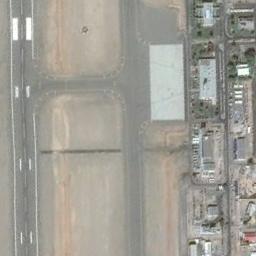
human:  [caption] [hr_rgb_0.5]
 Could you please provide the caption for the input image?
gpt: There is an airport with two runways .

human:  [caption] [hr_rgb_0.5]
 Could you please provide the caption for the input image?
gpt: There are many buildings along the runway and apron of the airport and many aircraft are parked .

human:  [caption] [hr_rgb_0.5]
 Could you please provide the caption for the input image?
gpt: An airport with two parallel runways and a white building in the vacant lot and some buildings arranged neatly beside .

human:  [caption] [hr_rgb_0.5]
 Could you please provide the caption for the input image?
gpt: The airport is divided into two triangular areas by several runways .

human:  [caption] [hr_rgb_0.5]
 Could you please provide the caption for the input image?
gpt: There are  buildings on one side of the runway .